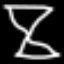
Label: hourglass